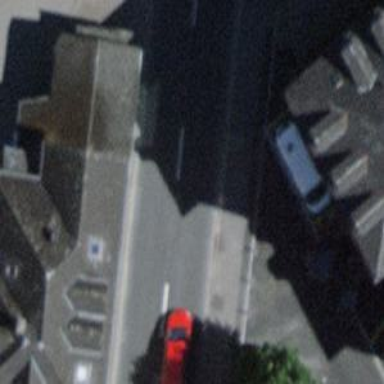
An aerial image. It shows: Bollard barrier.